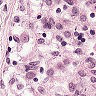
Metastatic tissue present: no